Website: macys
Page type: customer-info-address
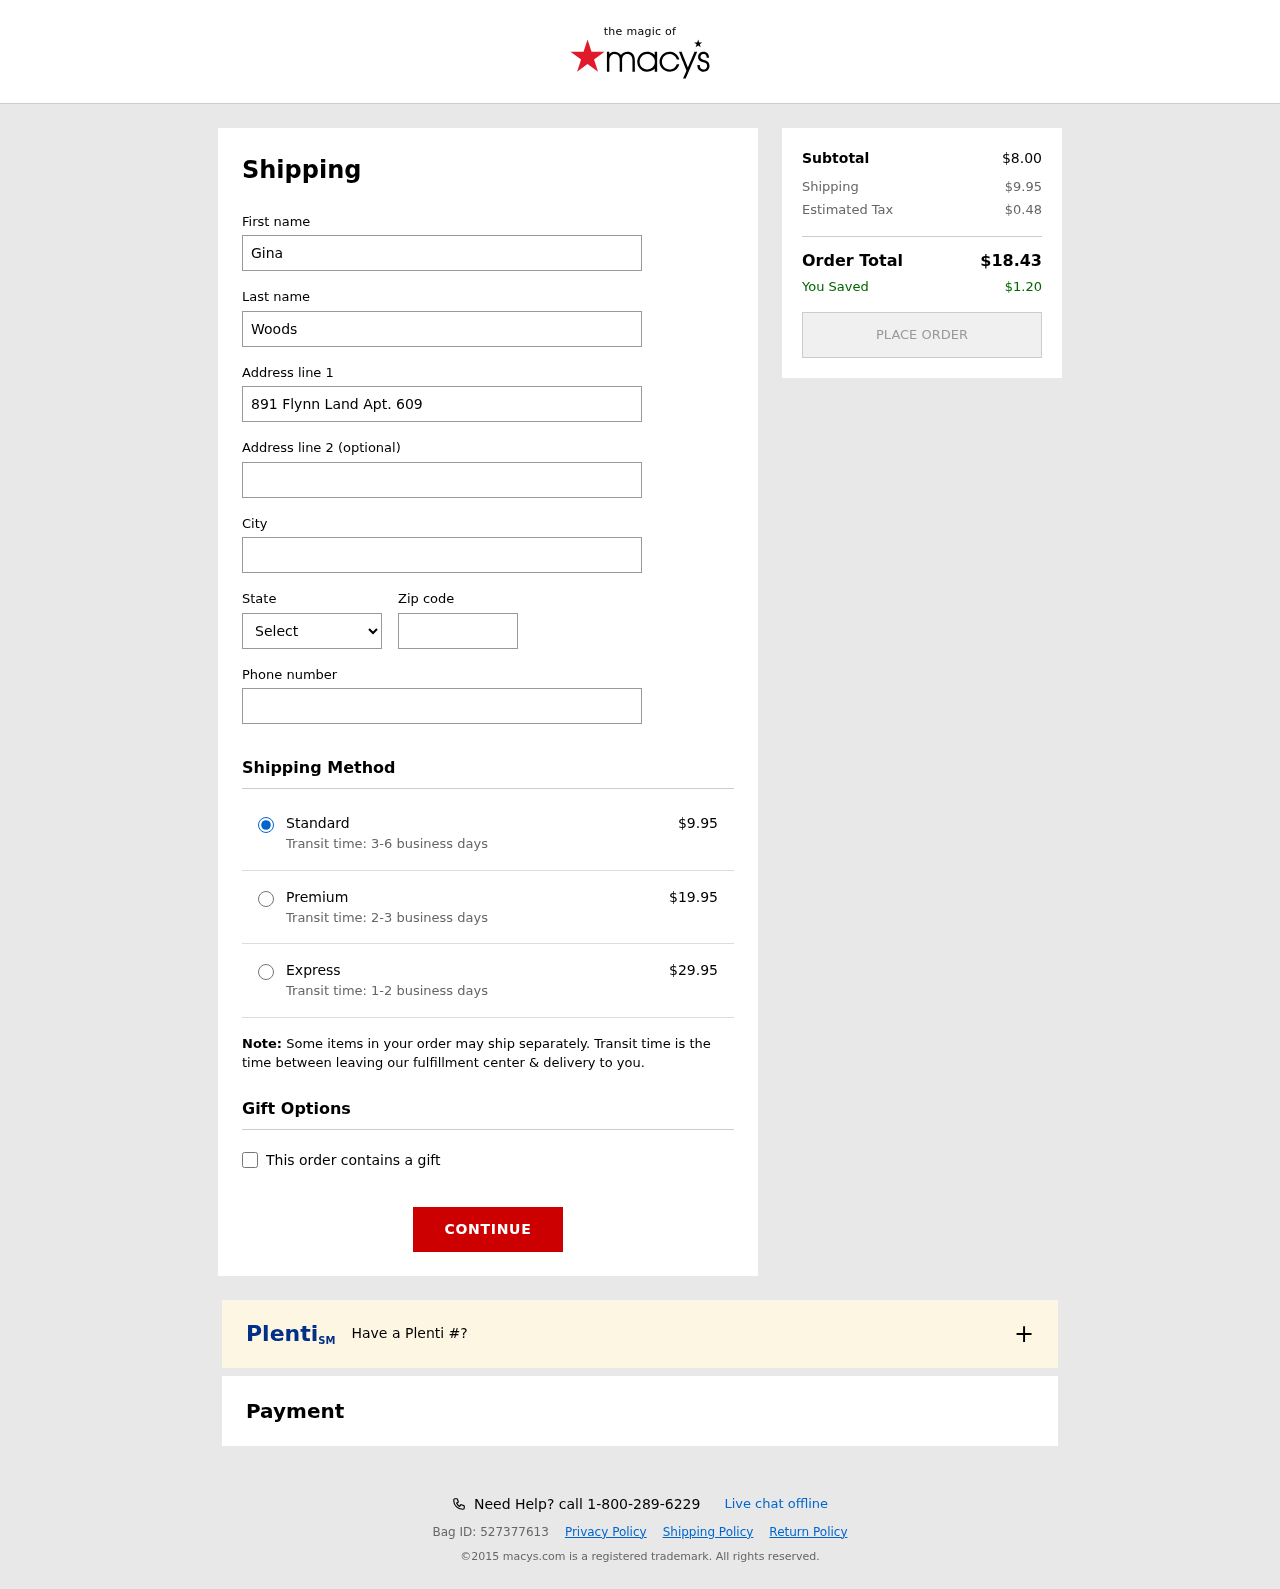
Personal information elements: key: PII_CITY
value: Port Saraberg
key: PII_FIRSTNAME
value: Gina
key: PII_LASTNAME
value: Woods
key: PII_PHONE
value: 9459094027
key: PII_POSTCODE
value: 83495
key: PII_STATE_ABBR
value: UT
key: PII_STREET
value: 891 Flynn Land Apt. 609
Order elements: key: ORDER_SHIPPING_COST
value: $9.95
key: ORDER_SHIPPING_COST_PREMIUM
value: $19.95
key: ORDER_SHIPPING_COST_EXPRESS
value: $29.95
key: ORDER_SUBTOTAL
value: $8.00
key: ORDER_TAX
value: $0.48
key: ORDER_TOTAL
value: $18.43
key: ORDER_SAVINGS
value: $1.20